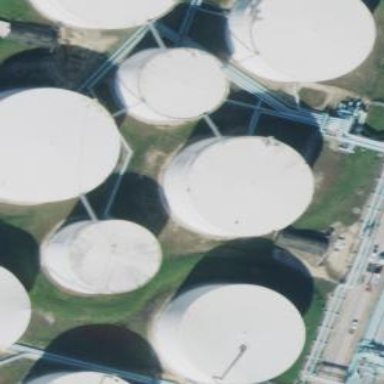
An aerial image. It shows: Storage tank which is man-made.